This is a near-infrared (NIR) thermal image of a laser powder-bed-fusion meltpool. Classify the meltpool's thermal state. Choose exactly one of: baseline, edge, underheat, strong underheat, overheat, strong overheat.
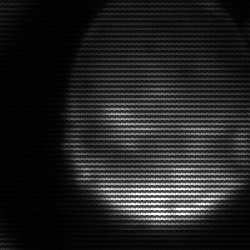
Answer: edge